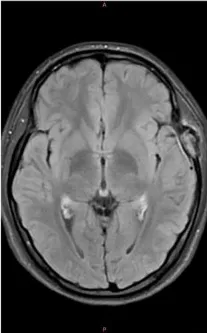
MRI Examination. (D) The lesion is slightly hyperintense on T2-FLAIR images.
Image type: radiology (mri)